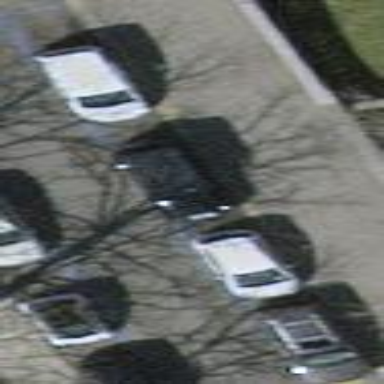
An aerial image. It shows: Parking lane designated for parking.